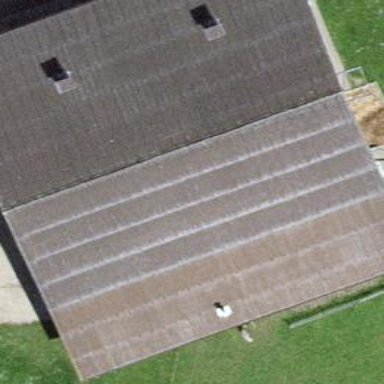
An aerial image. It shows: Cowshed building.